Interaction volume radius: 5 \u00c5
Interaction volume height: 20 \u00c5
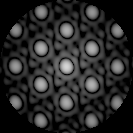
Disorder parameter: 0.006918